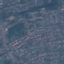
Land use / land cover: Residential